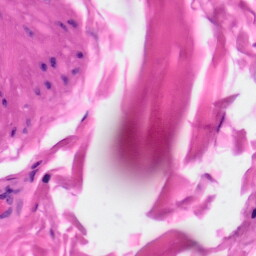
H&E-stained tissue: Skin